Question: I am currently experimenting with stored procedures and I am try to implement a simple IF/ELSE statement. I am using DB2 and I am trying to select all records if the procedure parameter is null and if the parameter is not null, query the database.
My stored procedure code is as follows:
'''
DROP PROCEDURE LWILSON.IFQUERY@
CREATE PROCEDURE LWILSON.IFQUERY
(
IN p_type VARCHAR(15)
)
DYNAMIC RESULT SETS 1
LANGUAGE SQL
BEGIN
DECLARE c_result CURSOR WITH RETURN FOR
IF p_type IS NULL
THEN
SELECT * FROM LWILSON."ANIMALS";
OPEN c_result;
ELSE
SELECT ID,TYPE,NAME,WEIGHT, AGE FROM LWILSON."ANIMALS" AS ANIMALRESULTS WHERE ANIMALRESULTS.type = p_type;
OPEN c_result;
END IF;
END@
'''
(I am using the @ symbol for the command separator).
The error message I receive when trying to execute the procedure is as follows...

Any help is appreciated. Thanks.
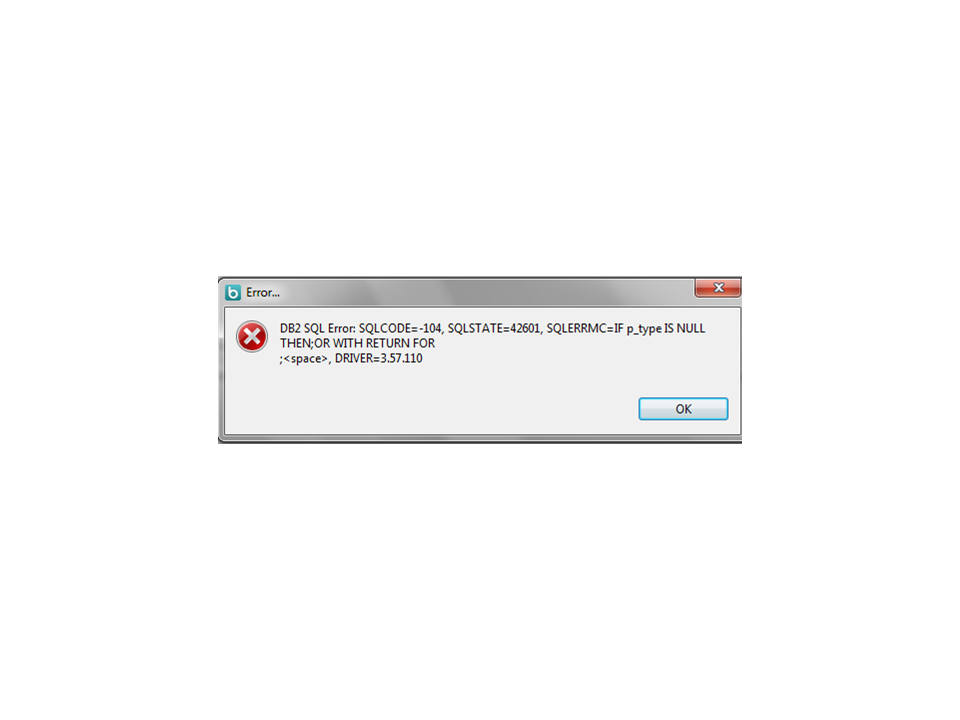
Answer: You can do that by preparing the statement to execute. You do not need two cursors in this case:
'''
CREATE OR REPLACE PROCEDURE LWILSON.IFQUERY (
IN p_type VARCHAR(15)
)
DYNAMIC RESULT SETS 1
LANGUAGE SQL
BEGIN
DECLARE STMT VARCHAR(120);
DECLARE c_result CURSOR
WITH RETURN FOR RES_SET;
IF (p_type IS NULL) THEN
SET STMT = "SELECT * FROM LWILSON.ANIMALS";
ELSE
SET STMT = "SELECT ID, TYPE, NAME, WEIGHT, AGE "
|| "FROM LWILSON.ANIMALS AS ANIMALRESULTS "
|| "WHERE ANIMALRESULTS.type = " || p_type;
END IF;
PREPARE RES_SET FROM STMT
OPEN c_result;
END@
'''